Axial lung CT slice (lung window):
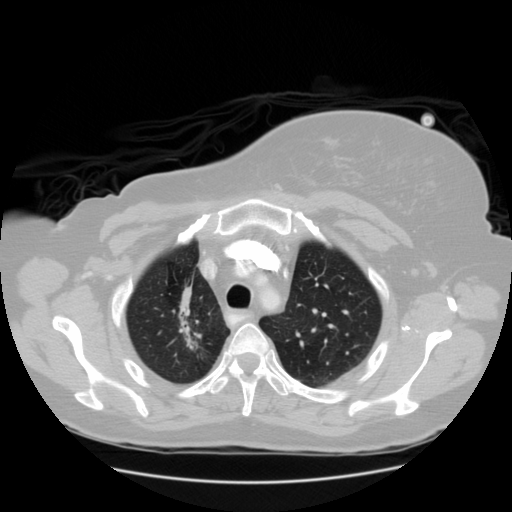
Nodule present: no